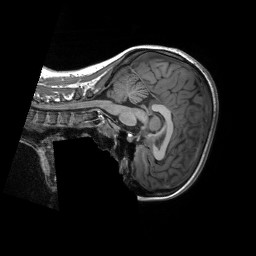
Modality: T1w
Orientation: sagittal
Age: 19
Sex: female
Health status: healthy
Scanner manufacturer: siemens
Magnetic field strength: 3 T
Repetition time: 2.3 s
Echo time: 0.00229 s